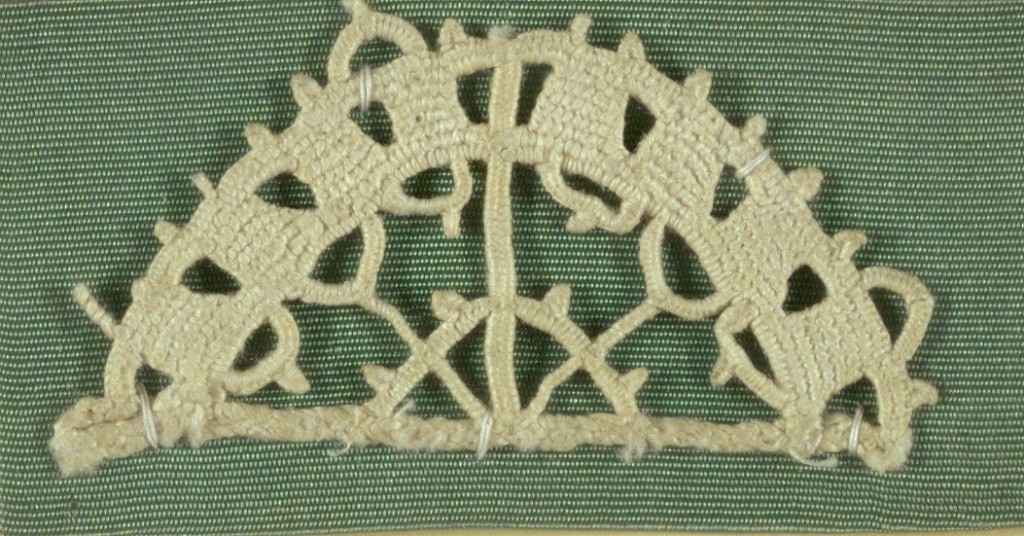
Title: Cooper Union Museum Lace Study Card
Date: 16th century
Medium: linen Technique: needle lace
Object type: Fragment
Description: Small rounded tab of reticella mounted on Cooper Union Museum Lace Study Card.